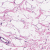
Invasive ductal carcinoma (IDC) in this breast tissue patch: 0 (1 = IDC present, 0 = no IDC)